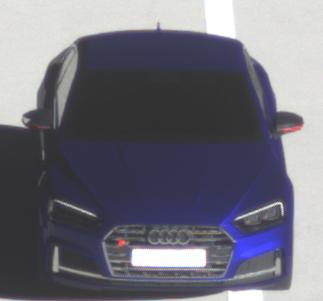
Make: Audi
Model: S5 Sportback
Detailed model: 8T Facelift
Model produced from: 2011
Model produced until: 2016
Doors: 5
Color: blue
Road condition: dry road
Daytime: morning or afternoon
Contrast: high contrast